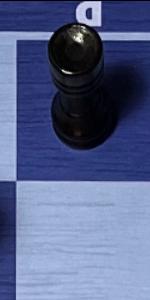
Label: Empty